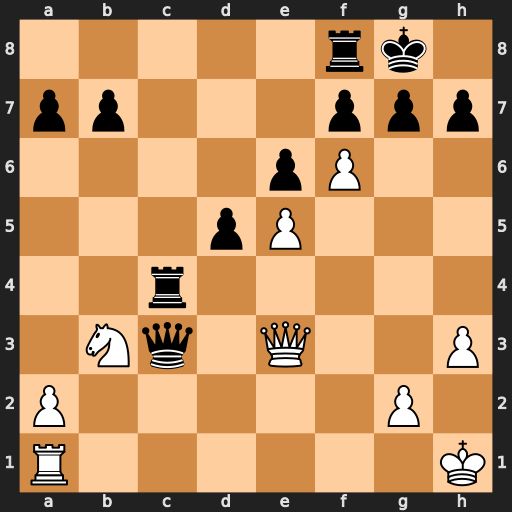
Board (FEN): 5rk1/pp3ppp/4pP2/3pP3/2r5/1Nq1Q2P/P5P1/R6K
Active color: w
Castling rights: -
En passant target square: -
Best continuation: Qg5 Qg3 Qxg3